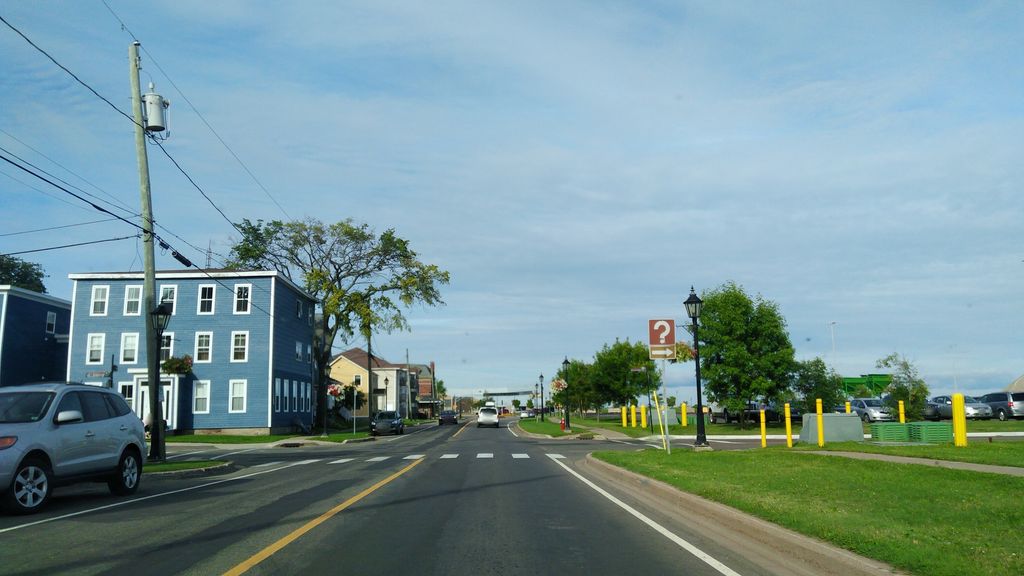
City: charlottetown